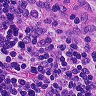
Metastatic tissue present: no